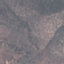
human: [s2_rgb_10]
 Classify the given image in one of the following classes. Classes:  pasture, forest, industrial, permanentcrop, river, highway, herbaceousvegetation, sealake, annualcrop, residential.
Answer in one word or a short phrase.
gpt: HerbaceousVegetation